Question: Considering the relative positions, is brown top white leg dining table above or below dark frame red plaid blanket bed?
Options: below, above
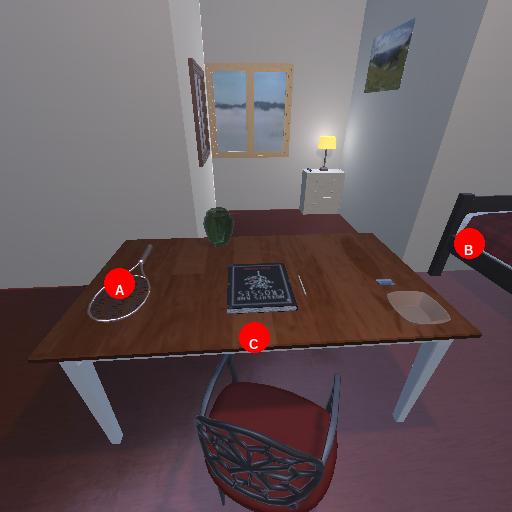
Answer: below